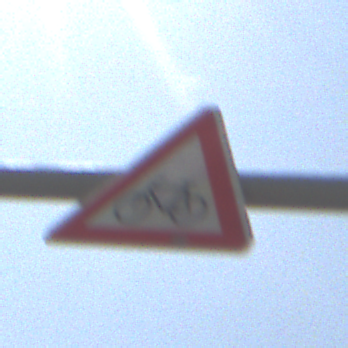
Verkehrszeichen: RadverkehrRechts
Umgebung: Outdoor, RoadRail
Tageszeit: Midday
Wetter: PartlyCloudy
Licht: Natural
Jahreszeit: NotSpecified
Kontrast: HighContrast